Question: I want to know what and how should be my structure of my database. I am confused how should i work on.
It is basically for a Car Design.
Requirements:
1) There are many Assembly.
2) In a particular Assembly there are many Parts.
3) In a particular part there can be Materials, Process, Fastener, Tooling table. It describes what and how a part is being made.
4) Materials, Process, Fastener, Tooling all of these have different attributes for each of them.
Here's a spreadsheet that shows some of the relationships.

I want to know what should be my Database Structure.
I am planning to use VB.NET and Microsoft Access as Database. Should i change my Database to SQL or any other?
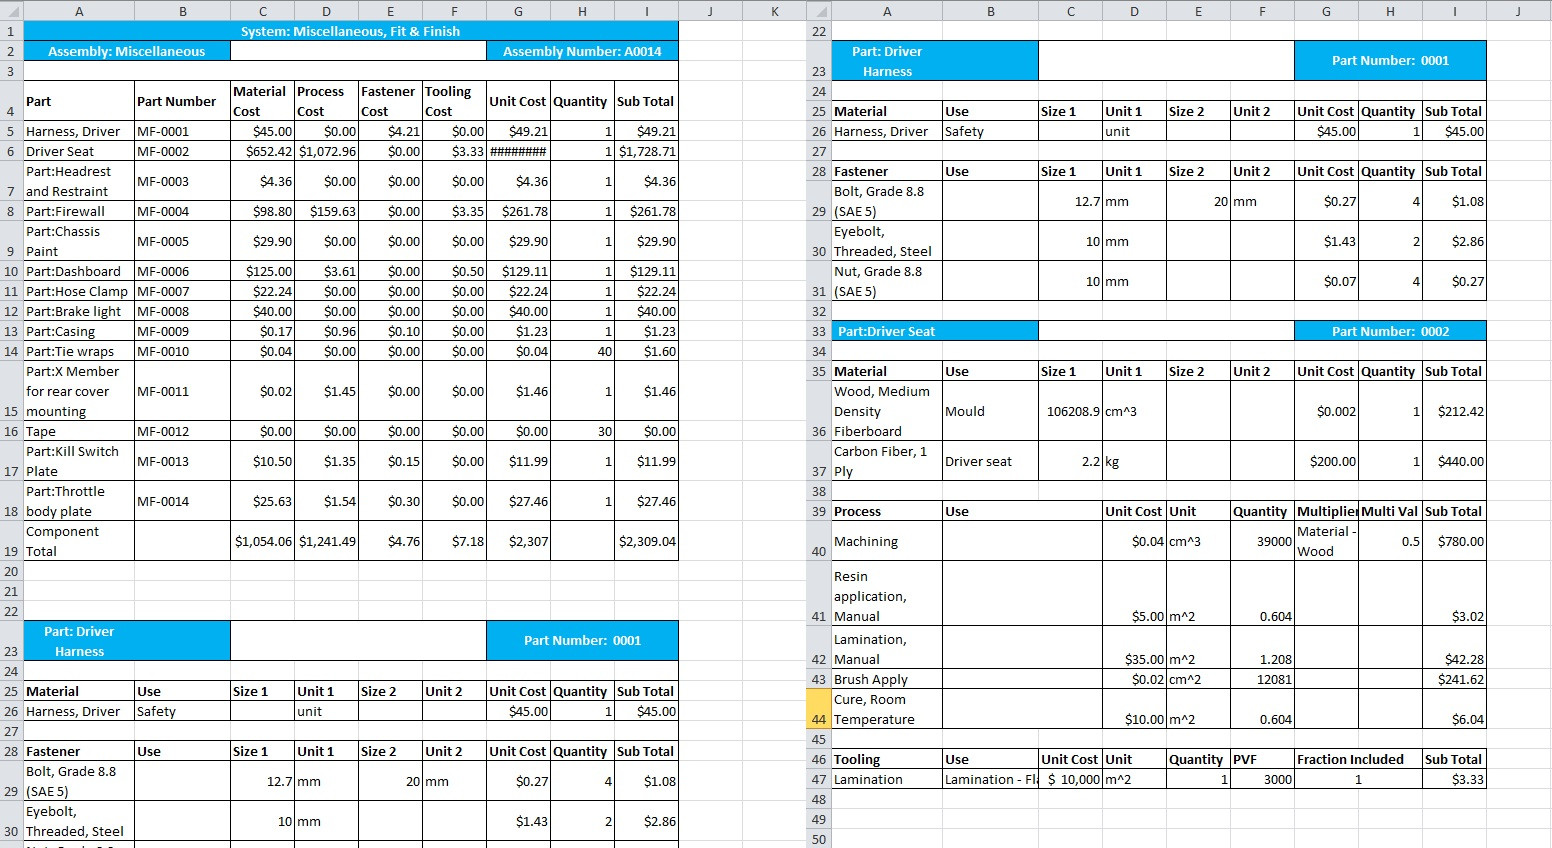
Answer: Let's restate the requirements in a relational format and see if that helps.
- A Car contains one or more Assemblies.- An Assembly contains one or more Parts.- An Assembly can be used on one or more Cars.- A Part contains one or more Materials.- A Part contains one or more Processes.- A Part contains one or more Fasteners.- A Part contains one or more Toolings.- A Part can be used in one or more Assemblies.- A Material can be used in one or more Parts.- A Process can be used in one and only one Part.- A Fastener can be used in one or more parts.- A Tooling can be used in one or more parts.
Now, see if you can draw an entity relationship diagram that satisfies these constraints.
What you have are lots of many to many relationships. I'll draw one of them, and hopefully you can figure out the rest.
'''
Car
--------
Car ID
Owner Name
...
Assembly
--------
Assembly ID
Assembly Name
...
'''
Now, we know that a Car has one or more Assemblies. We also know that an Assembly can be used on more than one car.
What we need is another table to tie these two tables together.
'''
Car_Assembly
-----------
Car_Assembly ID
Car ID
Assembly ID
Service Date
...
'''
This table is what allows us to satisfy the many to many relationship between Cars and Assemblies.
From here, you should be able to figure out the other many to many relationships in your database.
Edited to add: Microsoft Access is a relational database. There are other relational databases, like MySQL, DB2, and Oracle. SQL is the language that you use to communicate with relational databases.